Question: After various attempts with pull-right, float style and row-fluid, I decided to ask here:
What I try to do is simply to have a Map appear to the right of a set of rows.
Here is how it looks right now:

Which is not too far from what I want, but the name row plus any following rows should appear below each other.
Here is how my HTML looks:
'''
<div class="panel-body">
<div class="row-fluid">
<div class="col-lg-10 pull-right">
<google-map id="my-map" bounds="map.bounds" events="map.events"
center="map.center" zoom="map.zoom" draggable="true"
control="map.control"> <marker ng-if="positionMarker"
coords="positionMarker" icon="positionMarker.icon"> </marker> </google-map>
</div>
<div class="col-lg-4">
<div class="input-group">
<span class="input-group-addon">Number</span> <input type="number"
class="form-control" placeholder="Nr">
</div>
</div>
</div>
<div class="row">
<div class="col-lg-6">
<div class="input-group">
<span class="input-group-addon">Name</span> <input type="text"
class="form-control" placeholder="Name">
</div>
</div>
</div>
</div>
'''
I bet this is a typical scenario but I have failed to find an example.
Other attempts that makes name appear below number, moves it below the map.
Is it perhaps possible to avoid having the map take up vertical space in the Bootstrap grid system?
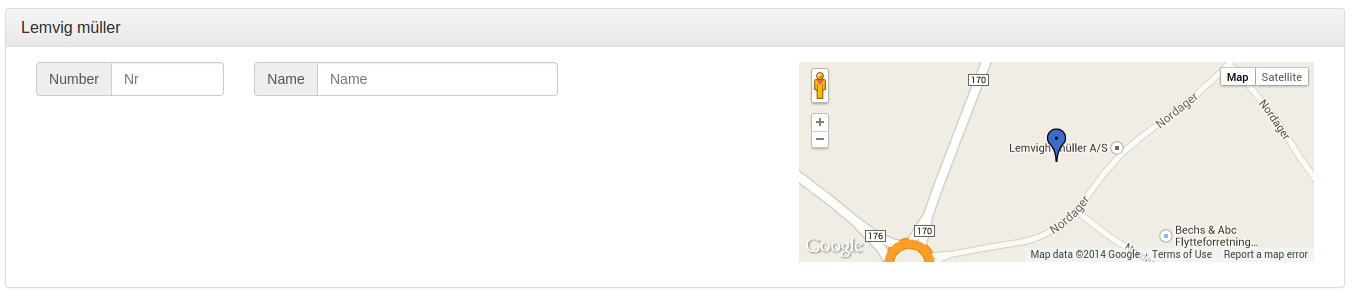
Answer: You should use a 2-col layout :
- -
Plus, remember to put your '.input-group' inside a '.form-group' to get paddings/margins set to Bootstrap default values.
Here's a working example (click on for a better view):
'''
body {
padding-top: 25px;
}
.map {
width: 100%;
height: 150px;
background: tomato;
}
'''
'''
<script src="//maxcdn.bootstrapcdn.com/bootstrap/3.3.0/js/bootstrap.min.js"></script>
<link href="//maxcdn.bootstrapcdn.com/bootstrap/3.3.0/css/bootstrap.min.css" rel="stylesheet"/>
<div class="container">
<div class="panel panel-default">
<div class="panel-heading">
<h3 class="panel-title">Panel heading</h3>
</div>
<div class="panel-body">
<div class="row">
<div class="col-xs-6">
<form role="form">
<div class="form-group">
<div class="input-group">
<span class="input-group-addon">Number</span> <input type="number"
class="form-control" placeholder="Nr">
</div>
</div>
<div class="form-group">
<div class="input-group">
<span class="input-group-addon">Name</span> <input type="text"
class="form-control" placeholder="Name">
</div>
</div>
</form>
</div>
<div class="col-xs-6">
<div class="map"></div>
</div>
</div>
</div>
</div>
</div>
'''